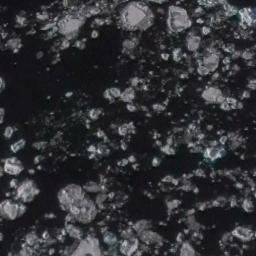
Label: sea_ice